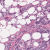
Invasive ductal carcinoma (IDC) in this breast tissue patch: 1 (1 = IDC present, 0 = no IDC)